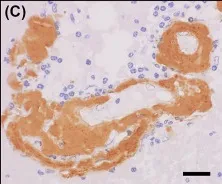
(C) Cerebrovascular immunostaining of Abeta (brown; M0872, DAKO, 1:50) with nuclear counterstain (blue). And 20 mum ACA, anterior cerebral artery; BA, basilar artery; ICA, internal carotid artery; Lt, left; MCA, middle cerebral artery; PCA, posterior cerebral artery; Rt, right; VA, vertebral artery.
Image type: pathology (immunostaining)